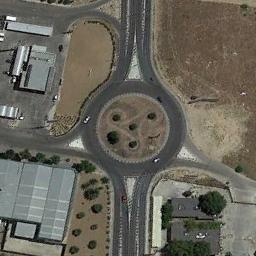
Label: roundabout